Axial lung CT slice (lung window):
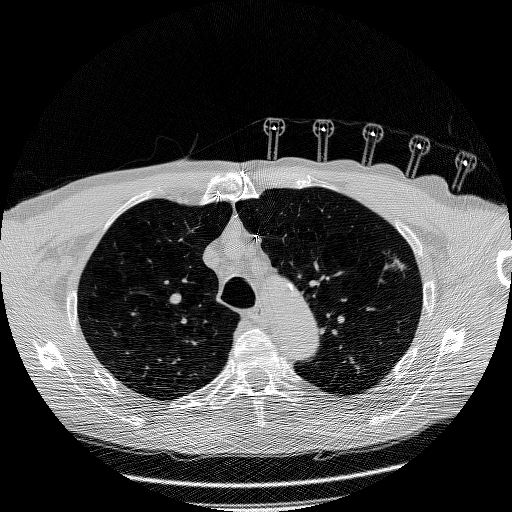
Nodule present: yes
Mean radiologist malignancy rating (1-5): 4